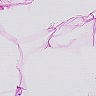
Metastatic tissue present: no